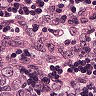
Metastatic tissue present: yes